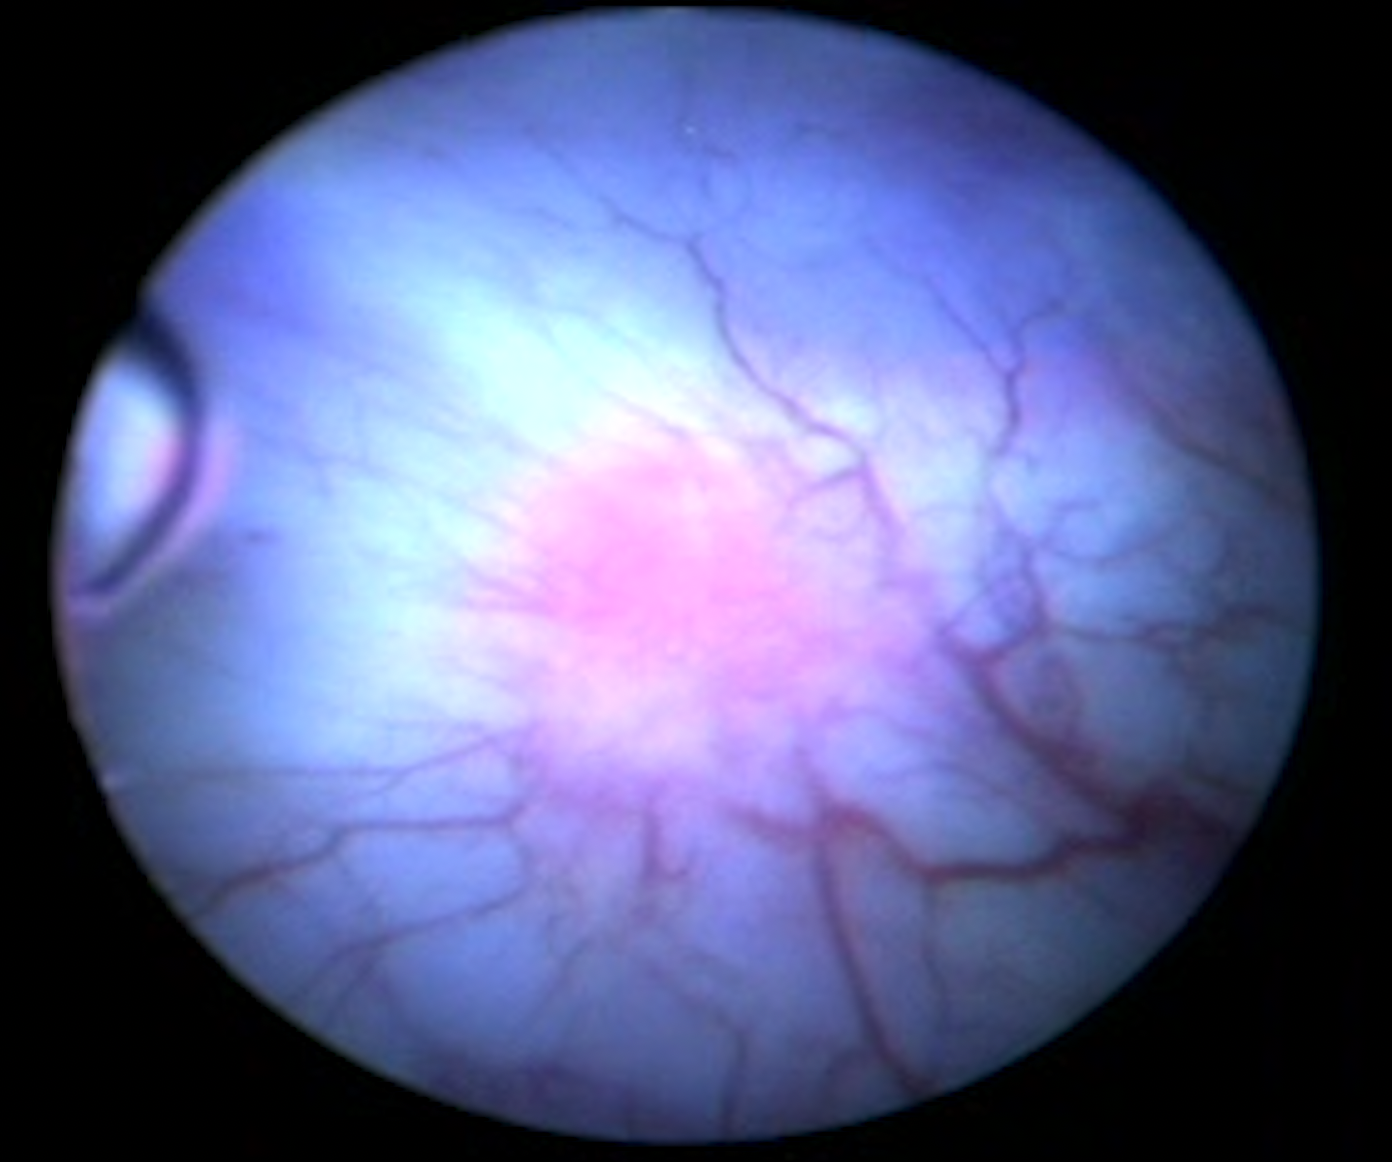
Modality: BLC
Class: Malignant
Subclass: CIS
Lesion: L2
Stage: Tis
Morphology: Non-papillary
Bladder cancer association: Yes